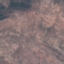
Label: HerbaceousVegetation